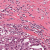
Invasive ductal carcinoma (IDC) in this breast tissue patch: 1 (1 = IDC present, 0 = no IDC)